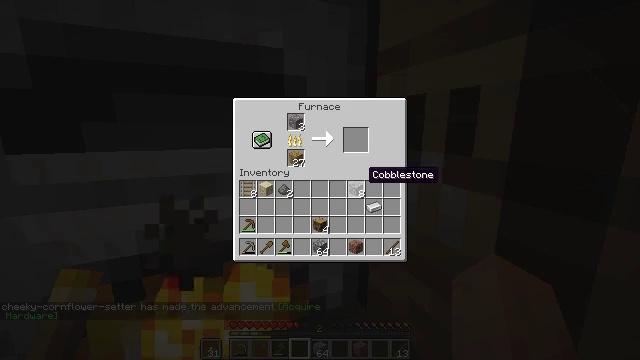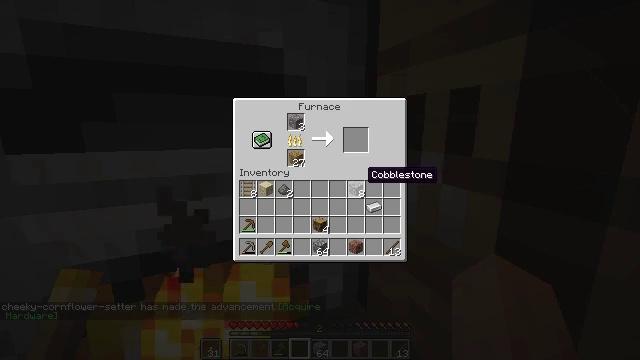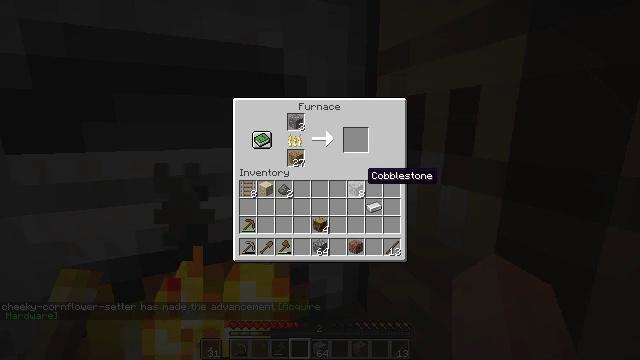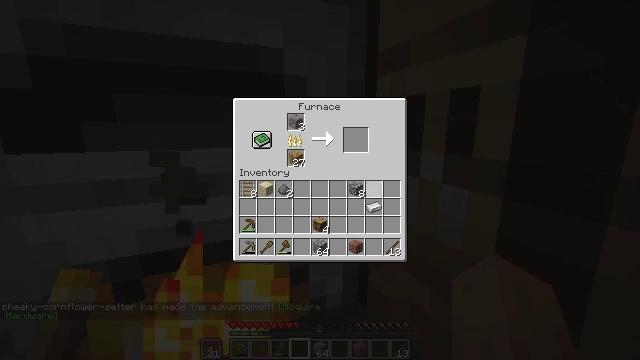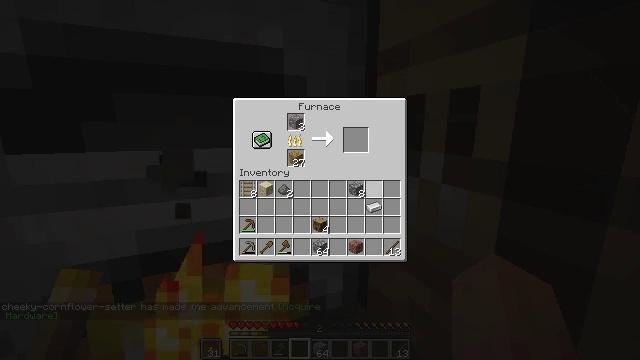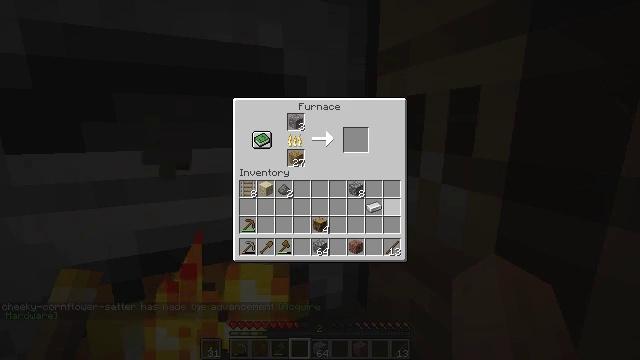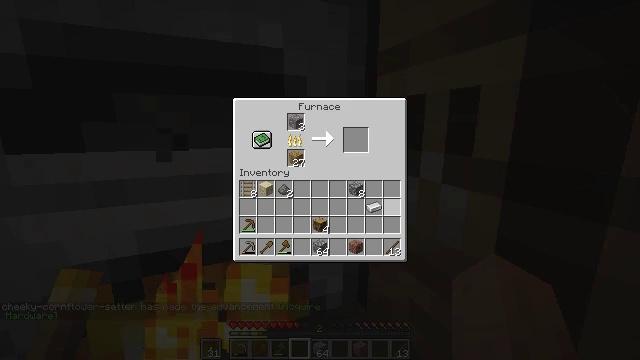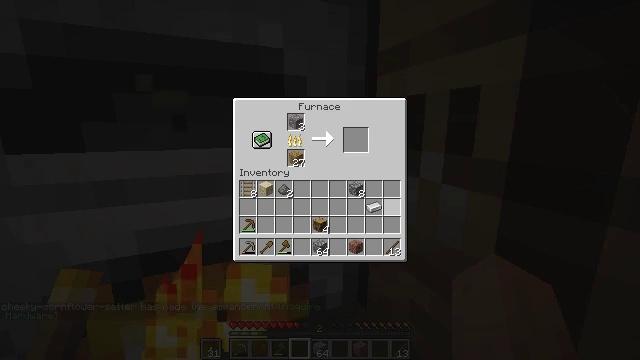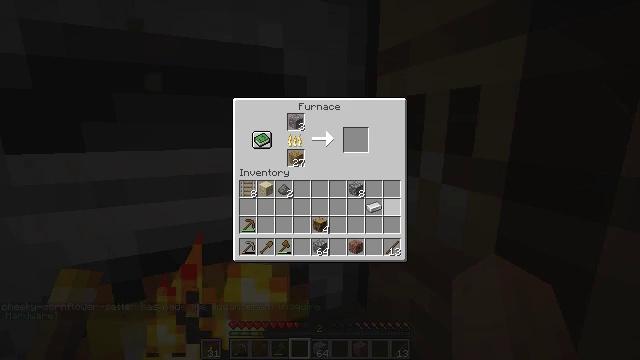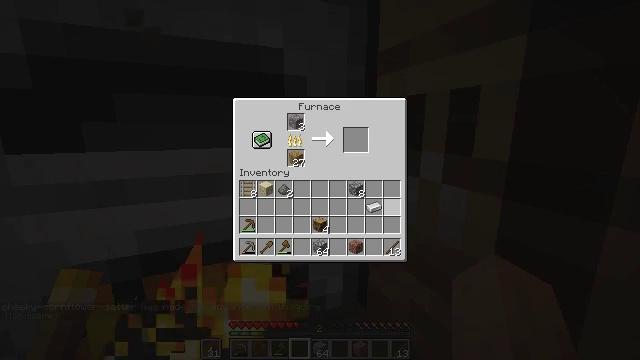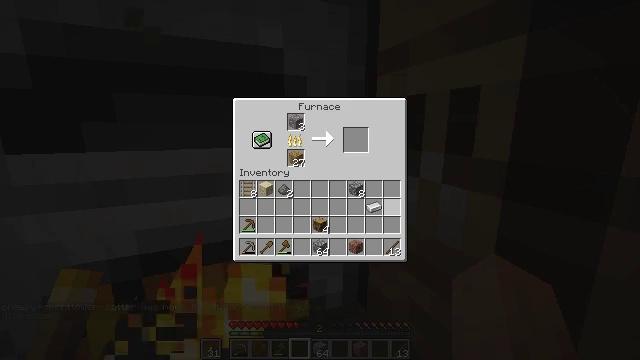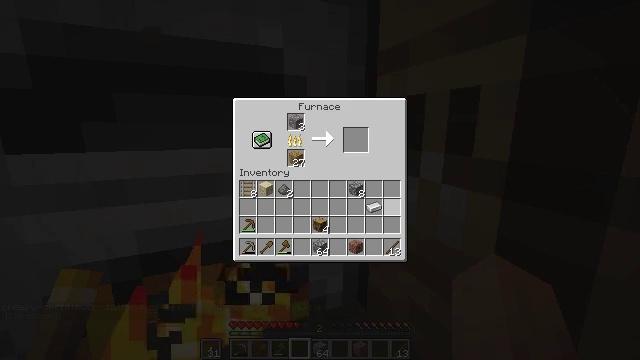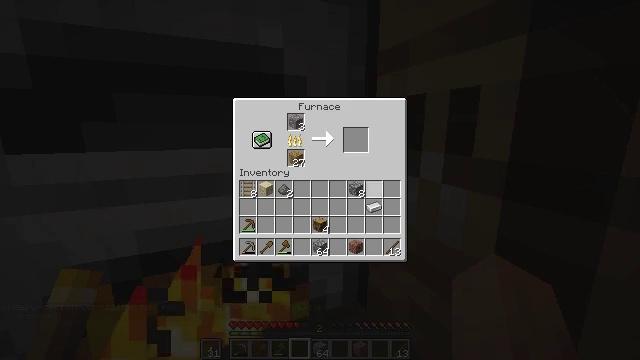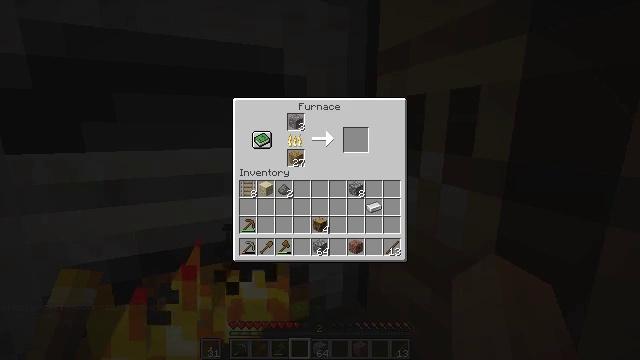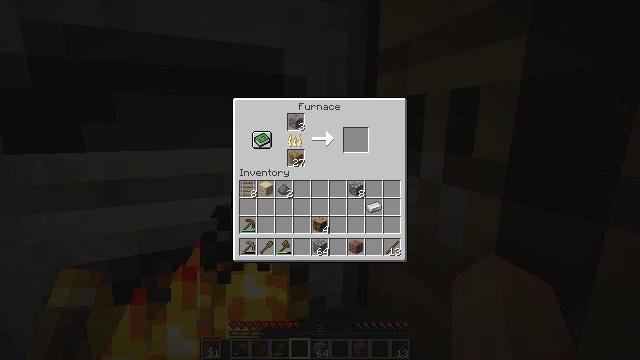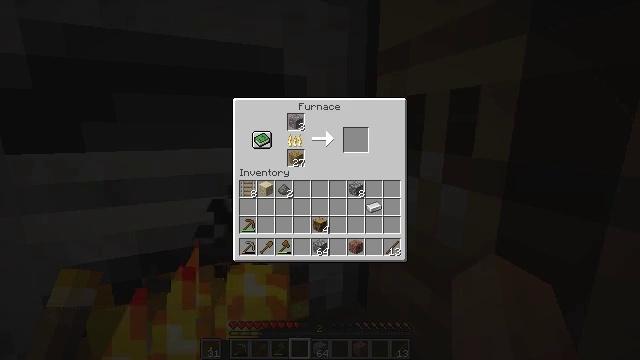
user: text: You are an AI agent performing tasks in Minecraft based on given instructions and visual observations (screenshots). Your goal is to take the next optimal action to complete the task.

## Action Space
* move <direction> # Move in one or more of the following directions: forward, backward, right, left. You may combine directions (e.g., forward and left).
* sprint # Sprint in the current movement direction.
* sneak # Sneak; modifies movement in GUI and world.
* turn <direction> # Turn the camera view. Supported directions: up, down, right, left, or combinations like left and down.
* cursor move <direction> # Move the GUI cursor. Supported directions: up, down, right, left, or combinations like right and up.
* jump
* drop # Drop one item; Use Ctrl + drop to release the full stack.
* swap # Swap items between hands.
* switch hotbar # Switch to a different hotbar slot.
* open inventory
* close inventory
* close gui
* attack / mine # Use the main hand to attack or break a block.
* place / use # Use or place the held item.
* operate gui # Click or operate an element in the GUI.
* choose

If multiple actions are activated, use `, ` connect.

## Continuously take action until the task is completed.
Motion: motion action
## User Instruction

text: Put iron ore in the furnace to get an iron ingot.
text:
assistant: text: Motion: no_op
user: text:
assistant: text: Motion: no_op
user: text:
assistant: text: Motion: cursor move right and down
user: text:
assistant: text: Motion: cursor move right
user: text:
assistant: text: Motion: no_op
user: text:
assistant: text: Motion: no_op
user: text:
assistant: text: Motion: no_op
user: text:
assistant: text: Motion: no_op
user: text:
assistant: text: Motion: no_op
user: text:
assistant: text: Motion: no_op
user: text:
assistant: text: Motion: no_op
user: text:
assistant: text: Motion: cursor move left and up
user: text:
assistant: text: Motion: cursor move left and up
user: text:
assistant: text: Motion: cursor move up
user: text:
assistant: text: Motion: no_op
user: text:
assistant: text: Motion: no_op
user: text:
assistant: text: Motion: no_op
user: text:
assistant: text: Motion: no_op
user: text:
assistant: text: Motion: no_op
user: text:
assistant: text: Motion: no_op
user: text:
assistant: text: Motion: no_op
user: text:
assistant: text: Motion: no_op
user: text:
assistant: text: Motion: no_op
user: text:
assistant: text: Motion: no_op
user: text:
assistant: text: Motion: no_op
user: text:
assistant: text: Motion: no_op
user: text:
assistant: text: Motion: no_op
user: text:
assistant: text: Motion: no_op
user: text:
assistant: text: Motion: operate gui
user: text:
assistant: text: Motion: operate gui